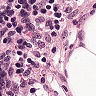
Metastatic tissue present: no